Question: anyone know how to fix this! on 'Get In Touch button'

it works find in another browser except IE7;
HTML:
'''
<NAV>
<UL>
<LI><a href="#">Home</a></LI>
<LI><a href="#">Branding</a></LI>
<LI><a href="#">About</a></LI>
<LI><a href="#">Get In Touch</a></LI>
</UL>
</NAV>
'''
CSS:
'''
nav { float:right;}
nav ul { margin:0px; padding:0px; }
nav ul li { float:left; }
nav ul li { display:block; background:#ccc; padding:5px; margin-left:5px;}
'''
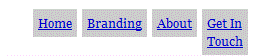
Answer: Add 'white-space:nowrap' to the 'nav ul li' CSS rule.
About the white-space property: <URL>